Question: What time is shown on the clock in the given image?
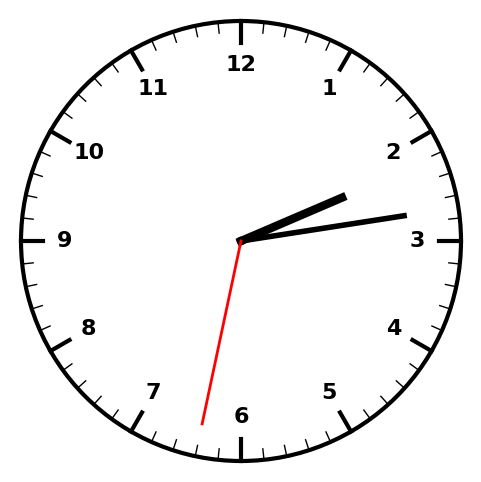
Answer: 02:13:32